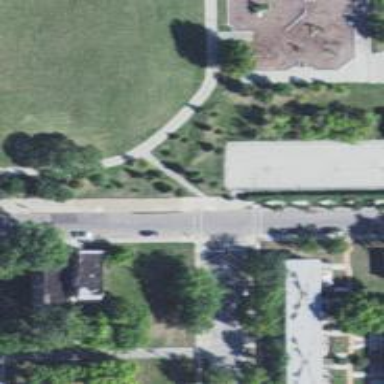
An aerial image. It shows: Uncontrolled footway crossing with lines marking the way.